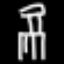
Label: chair